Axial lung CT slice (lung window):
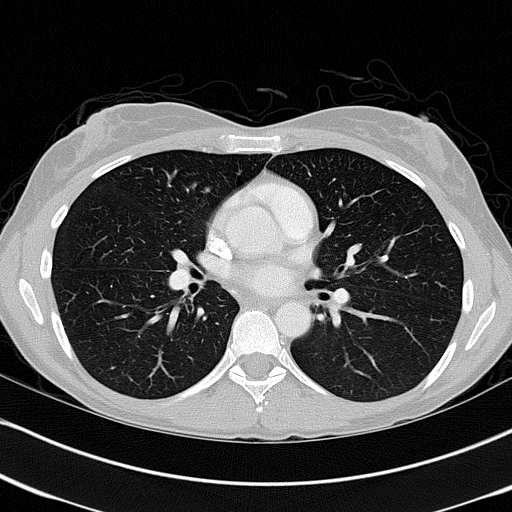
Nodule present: no